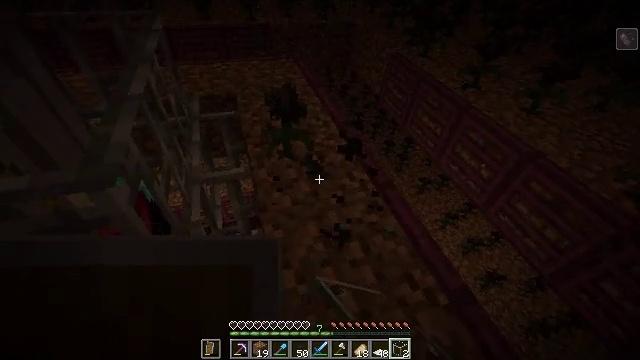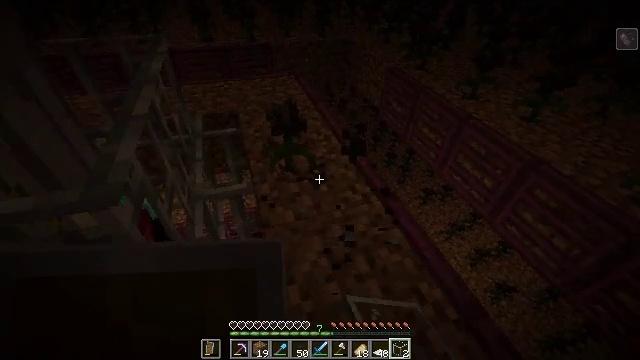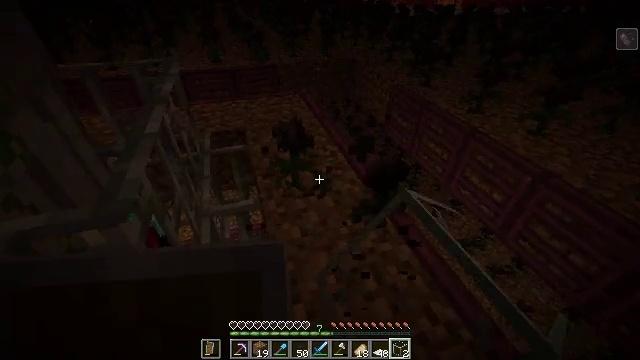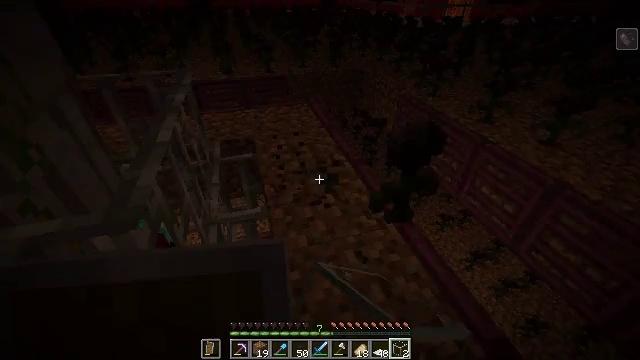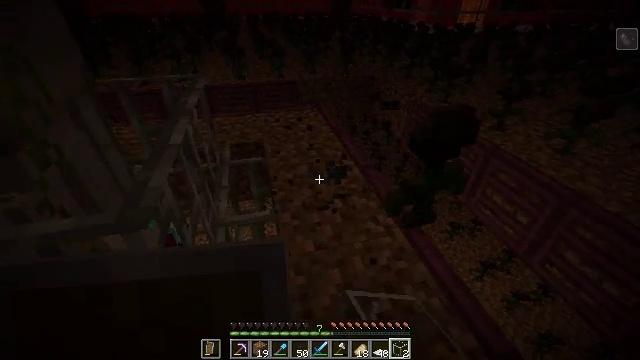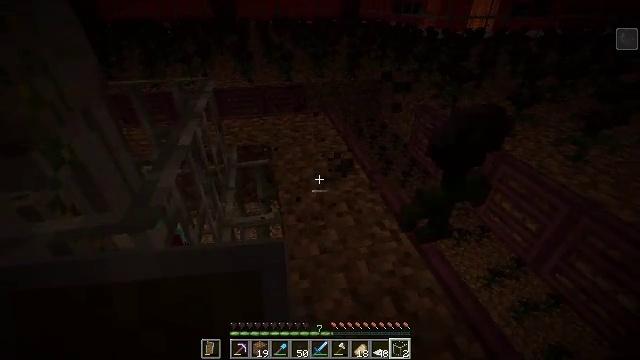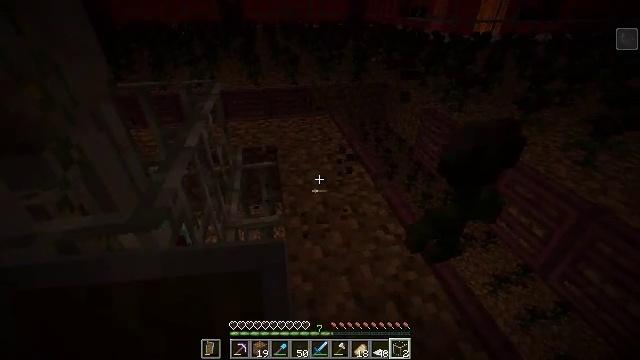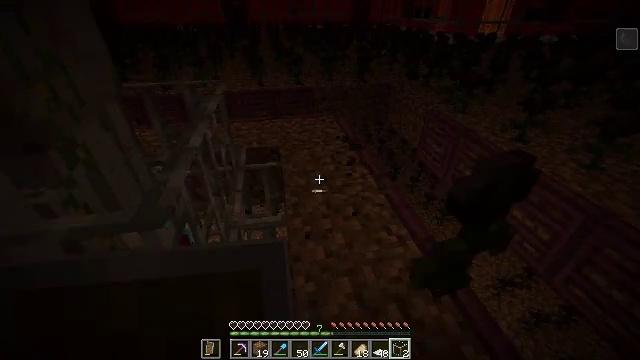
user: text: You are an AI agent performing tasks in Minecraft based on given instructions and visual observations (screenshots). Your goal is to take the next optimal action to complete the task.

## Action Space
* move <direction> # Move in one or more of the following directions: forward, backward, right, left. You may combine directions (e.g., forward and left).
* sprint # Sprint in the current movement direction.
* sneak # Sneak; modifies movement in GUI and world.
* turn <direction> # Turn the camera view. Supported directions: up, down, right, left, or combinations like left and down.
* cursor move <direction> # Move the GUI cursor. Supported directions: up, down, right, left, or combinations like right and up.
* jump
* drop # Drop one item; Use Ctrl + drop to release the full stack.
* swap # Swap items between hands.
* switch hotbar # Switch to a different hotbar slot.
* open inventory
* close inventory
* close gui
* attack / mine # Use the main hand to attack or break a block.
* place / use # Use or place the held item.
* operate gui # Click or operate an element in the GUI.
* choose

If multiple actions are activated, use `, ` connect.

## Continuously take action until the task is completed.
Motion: motion action
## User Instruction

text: Mine the wither rose for crafting.
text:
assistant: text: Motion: turn left and up, attack / mine
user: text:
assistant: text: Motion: turn left and up, attack / mine
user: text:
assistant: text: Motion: turn left and up, attack / mine
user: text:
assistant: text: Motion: turn left and up, attack / mine
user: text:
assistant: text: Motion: turn left
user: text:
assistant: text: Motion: turn left
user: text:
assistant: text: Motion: no_op
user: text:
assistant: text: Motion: no_op